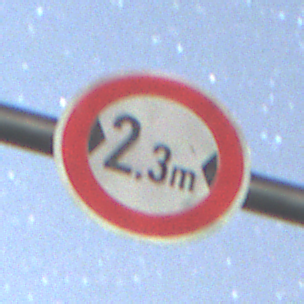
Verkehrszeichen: TatsaechlicheBreite2Komma3
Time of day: Night
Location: Outdoor (Nature)
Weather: Clear
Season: NotSpecified
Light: Natural